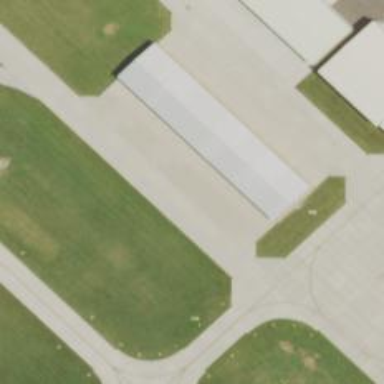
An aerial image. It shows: Hangar building located at airport.